Question: Goal: Don't want the user to make changes in the program's size.
Problem: Don't know how to remove that icone thing that allows user to resize the screen.

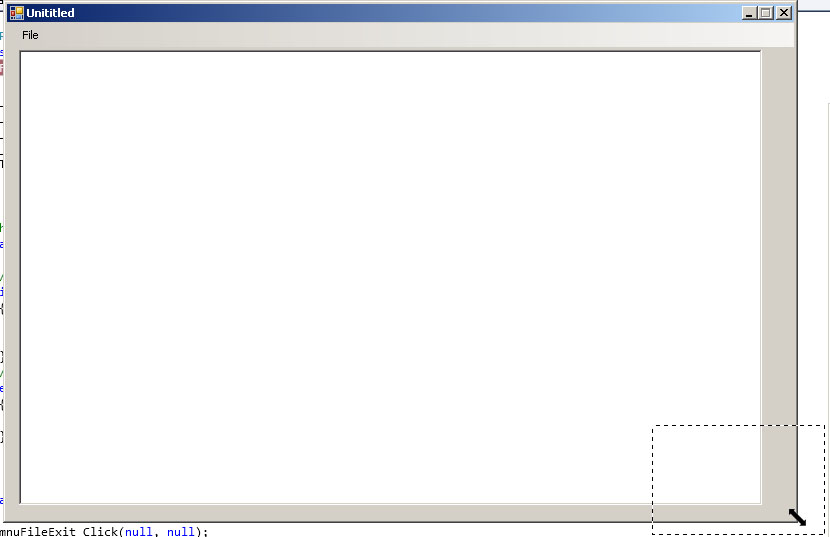
Answer: You should set the <URL>.
Still, remember that, especially for main windows, often locking the size of the window is not a good choice in terms of program usability; resize logic is often boring and not easy to get right, but in general it's worth the effort (and the various 'Dock' and 'Fill' properties of the controls are there to help).